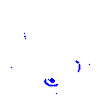
Particle: pion